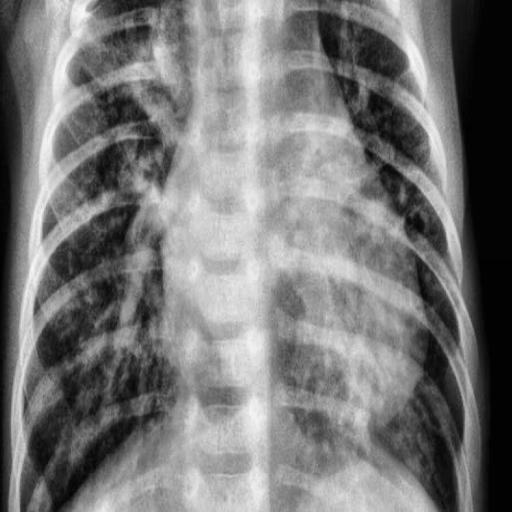
Finding: PNEUMONIA